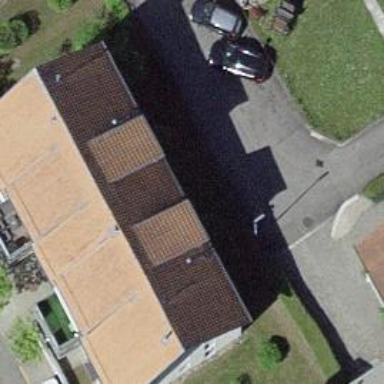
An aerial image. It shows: Gabled building.